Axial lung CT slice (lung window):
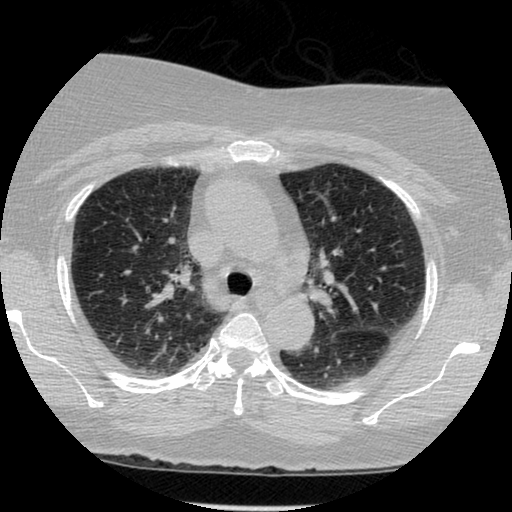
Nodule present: no